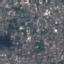
Label: Residential